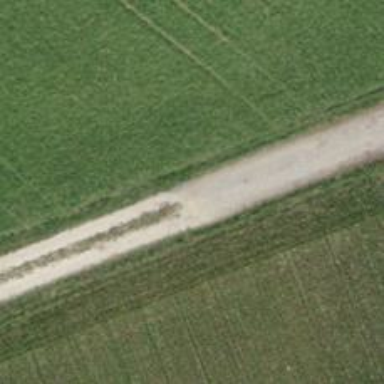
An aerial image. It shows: Well-maintained track road with grade 1 tracktype.